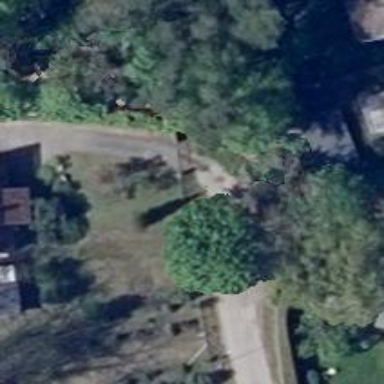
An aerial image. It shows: Driveway leading to service road.